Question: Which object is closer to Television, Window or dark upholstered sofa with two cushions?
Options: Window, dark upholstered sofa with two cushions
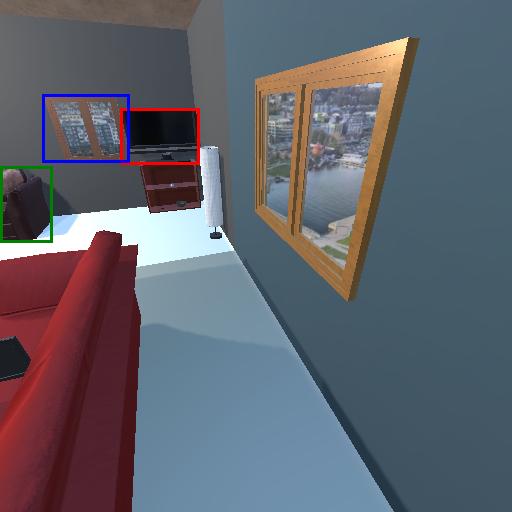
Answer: Window